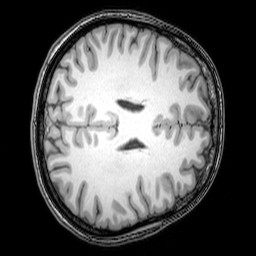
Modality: T1w
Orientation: axial
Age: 23
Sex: female
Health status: healthy
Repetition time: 0.081 s
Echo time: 0.037 s